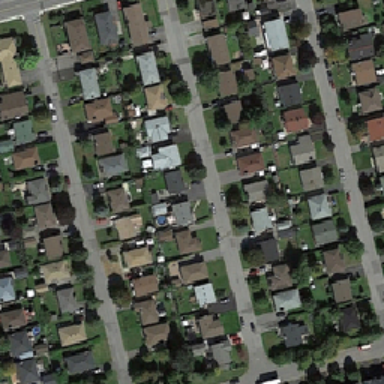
The house is lined up by the road .